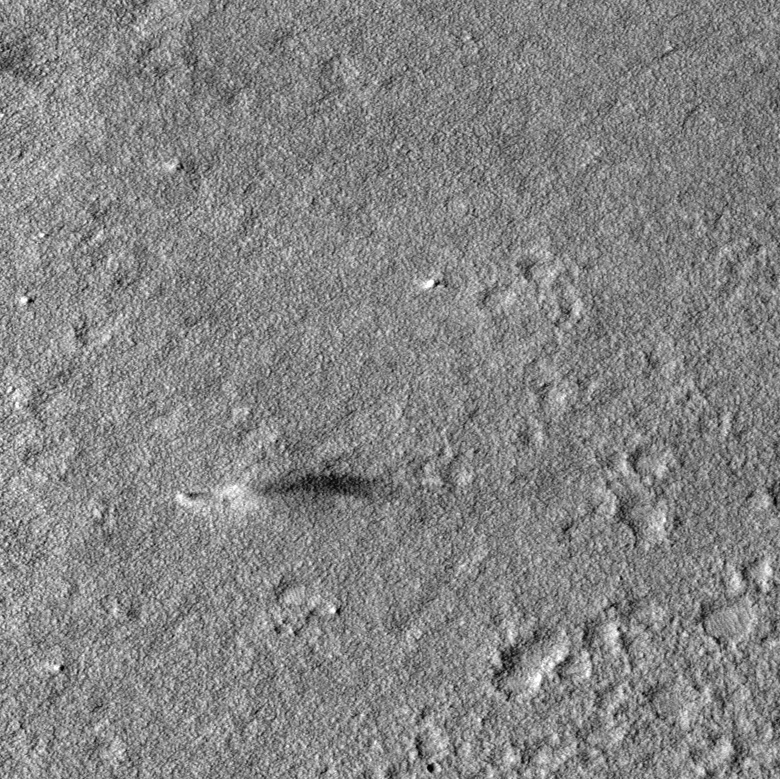
Label: dustdevil